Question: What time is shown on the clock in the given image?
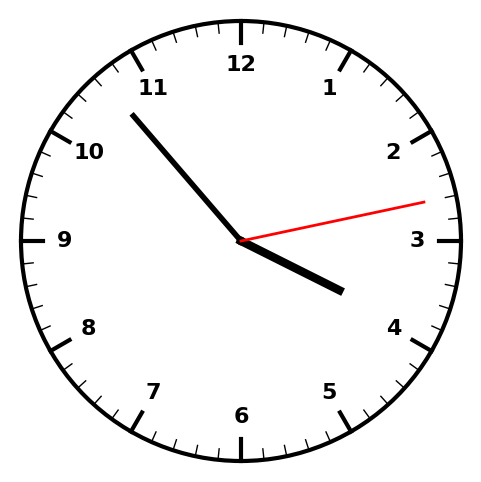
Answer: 03:53:13